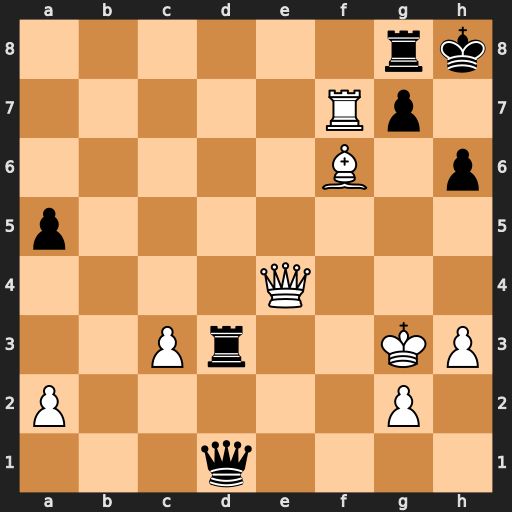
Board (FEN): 6rk/5Rp1/5B1p/p7/4Q3/2Pr2KP/P5P1/3q4
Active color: w
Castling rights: -
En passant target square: -
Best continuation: Kh4 Rd5 Qg6 Rh5+ Qxh5 Qe1+ g3 Qe4+ Qg4